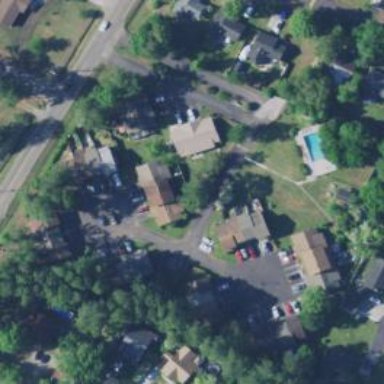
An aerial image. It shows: Neighborhood.